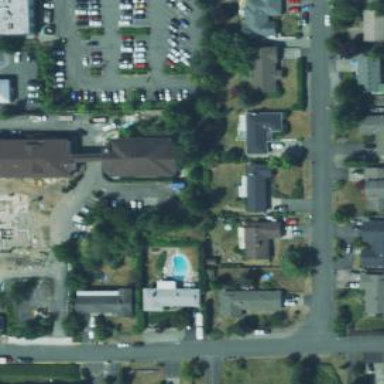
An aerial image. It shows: Building.